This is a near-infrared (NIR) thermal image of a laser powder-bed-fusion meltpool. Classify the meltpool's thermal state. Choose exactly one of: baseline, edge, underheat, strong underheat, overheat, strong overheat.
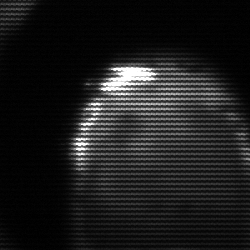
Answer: edge